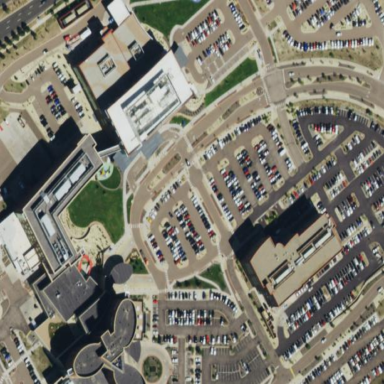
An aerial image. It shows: Healthcare facility identified as hospital.